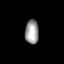
Tissue: lung
Cell type: Endothelial cells
Senescence score: 0.584
Nuclear area (px): 321
Mean DAPI intensity: 156.542